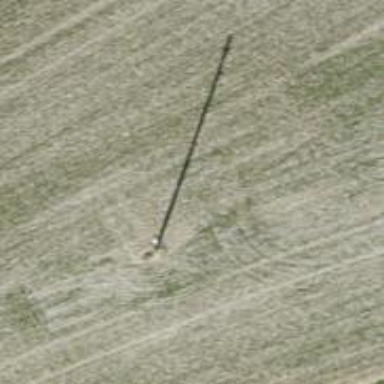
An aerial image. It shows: Power pole.